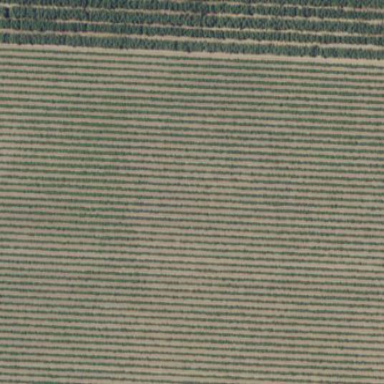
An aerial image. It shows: Vineyard with grape crops.